Question: I am working on a game and I am writing an 'Entity' base class. Since many of the entities will behave like particles(2D) I want to use a normal instead of a rotation in degrees. However since I am using OpenGL I need to have the degree of the normal to rotate. What is the fastest way to convert from the normal to degrees and vice versa. I know that I can use trigonometric functions such as 'atan2' 'sin' 'cos' etc, but I am pretty sure there is a faster method. Any help or direction would be appreciated.

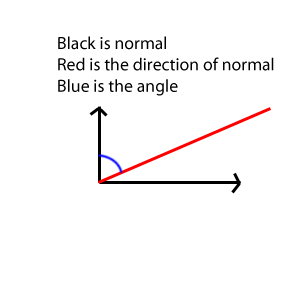
Answer: If you're constrained to two dimensions and you're trying to convert a directional vector (x, y) to degrees from the x-axis, then 'atan2(y, x)' is almost definitely going to be your fastest method, unless you're constraining the possible values of x and y to some pretty trivial cases. To get the degrees from the y-axis, just use 'atan2(x, y)', of course. This angle will be in radians. Multiply by 180/pi to convert to degrees. This should require a trivial amount of time.
The figure you're drawing suggests that 'atan2(x, y) * 180 / Math.PI' will give you the results you desire.
Don't be concerned with speed unless you've profiled your code and have determined that there is a bottleneck in this calculation (which is unlikely).